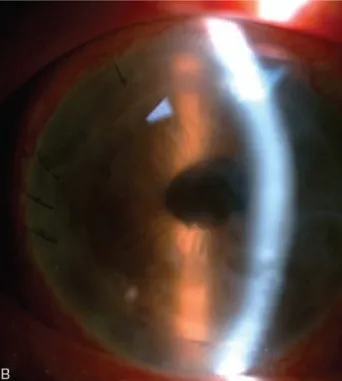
After. Cataract surgery. The graft was well attached during and after the operation. Postoperation day 1, only mild cornea edema was observed (B).
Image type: ophthalmic_imaging (slit_lamp_photograph)